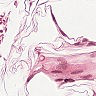
Metastatic tissue present: no